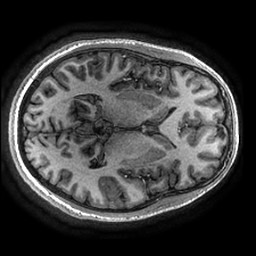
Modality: T1w
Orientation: axial
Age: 22
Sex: male
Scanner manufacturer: ge
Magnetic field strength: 3 T
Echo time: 0.002736 s